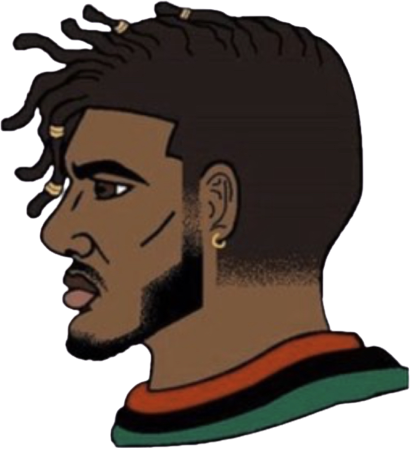
Label: 5_Blackjak